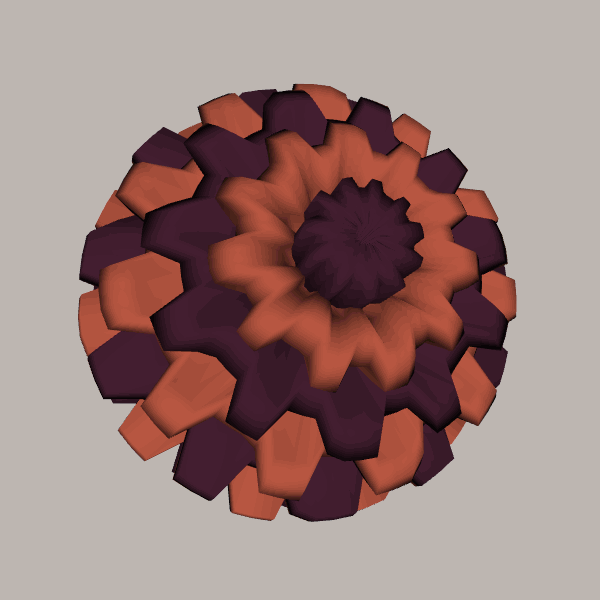
Background: light